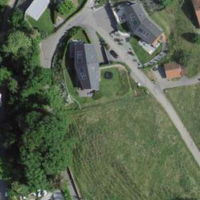
EUNIS habitat code: 55
Species observed at this site:
Juniperus communis